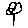
Label: tree